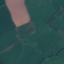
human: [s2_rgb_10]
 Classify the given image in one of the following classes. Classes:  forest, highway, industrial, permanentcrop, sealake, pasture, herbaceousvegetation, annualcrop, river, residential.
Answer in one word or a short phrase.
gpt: Pasture